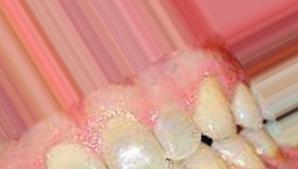
Condition: Tooth Discoloration